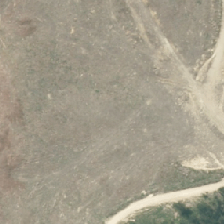
Land cover: harvested_forest